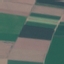
Land use / land cover class: AnnualCrop